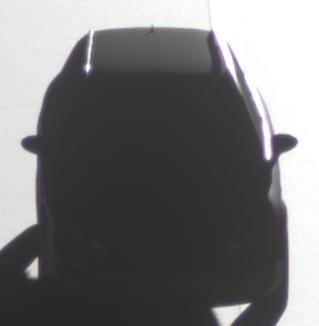
Make: SEAT
Model: Exeo ST 1.6
Detailed model: Exeo (3R) ST
Model produced from: 2010/05
Model produced until: 2010/08
Doors: 5
Color: black
Road condition: dry road
Daytime: sunrise or sunset
Contrast: high contrast